The plot is a time-scale (wavelet) decomposition of a bearing vibration signal. Diagnose the bearing from this image, choosing from: normal, inner_race, outer_race, ball.
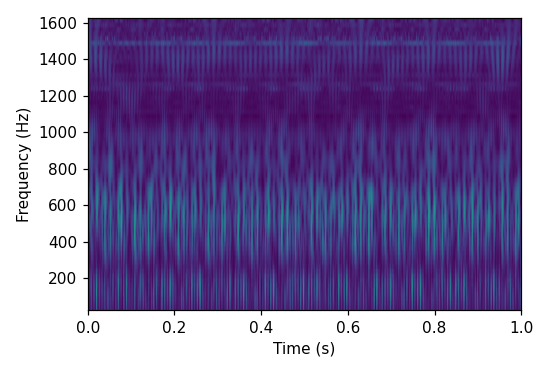
Answer: inner_race